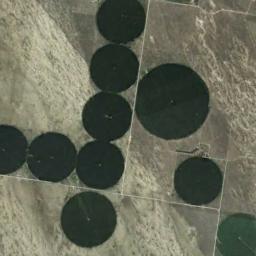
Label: circular_farmland